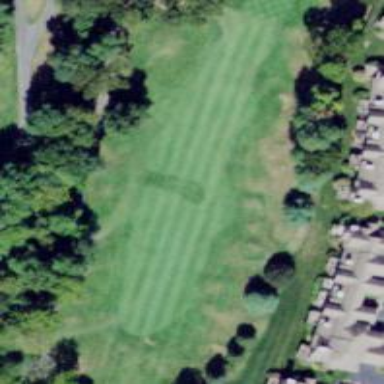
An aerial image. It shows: View of golf hole.